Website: lowes
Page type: payment
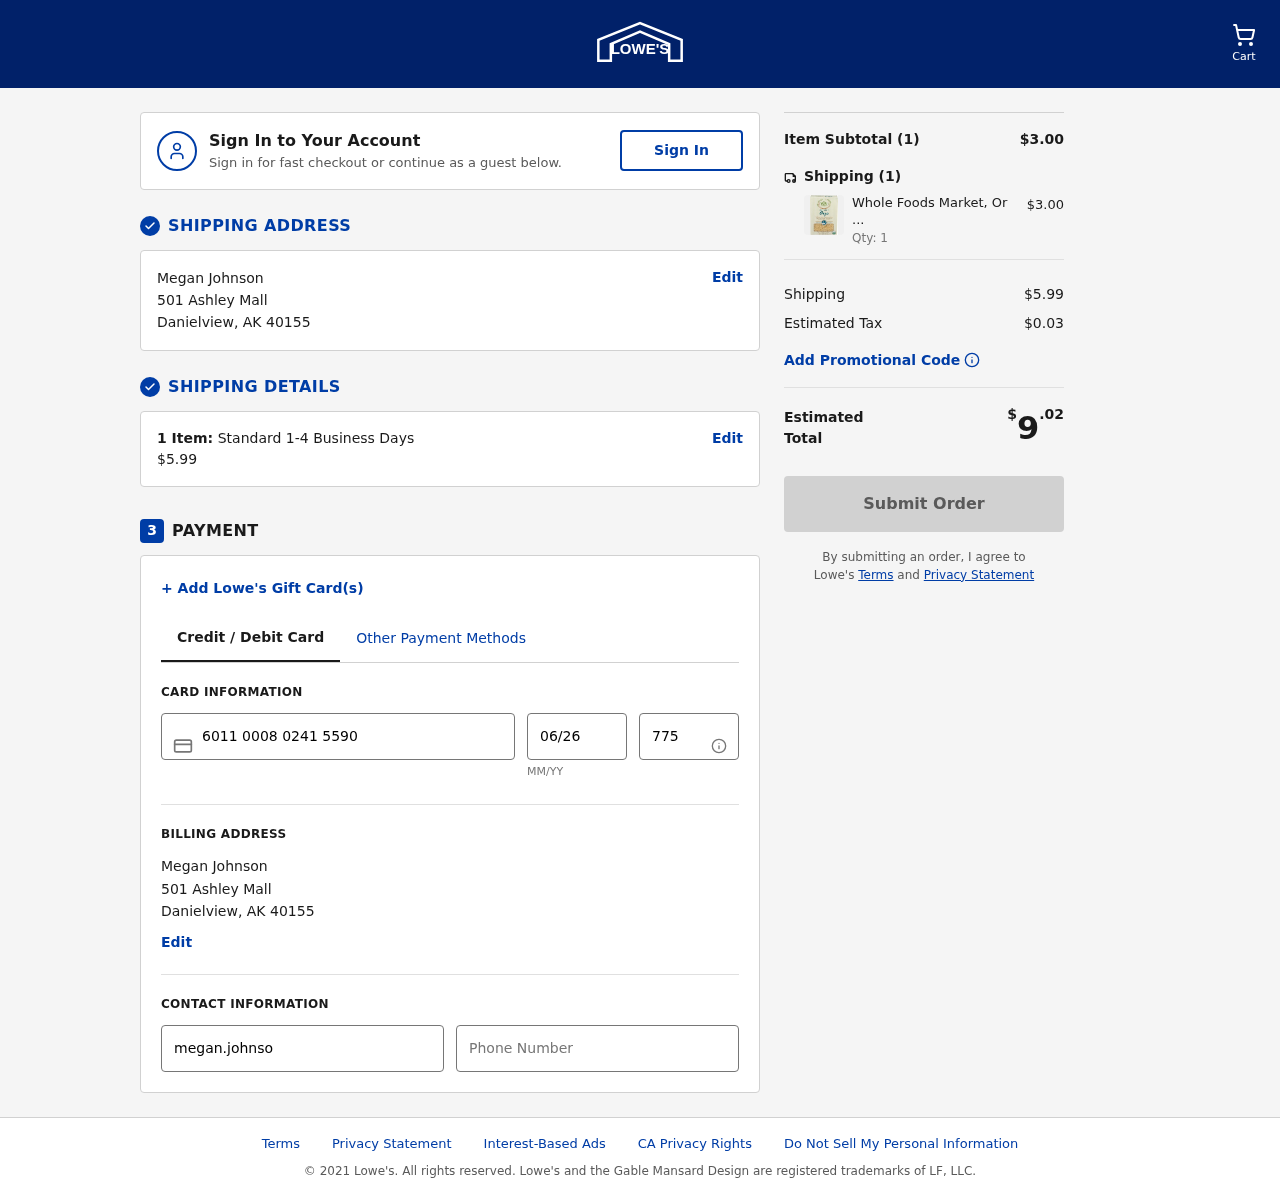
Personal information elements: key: PII_CARD_CVV
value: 775
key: PII_CARD_EXPIRY
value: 06/26
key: PII_CARD_NUMBER
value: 6011 0008 0241 5590
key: PII_CITY
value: Danielview
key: PII_EMAIL
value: megan.johnson@gmail.com
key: PII_FULLNAME
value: Megan Johnson
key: PII_PHONE
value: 7765421028
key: PII_POSTCODE
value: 40155
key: PII_STATE_ABBR
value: AK
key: PII_STREET
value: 501 Ashley Mall
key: PII_FULLNAME2
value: Megan Johnson
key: PII_CITY2
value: Danielview
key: PII_STATE_ABBR2
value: AK
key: PII_POSTCODE_FULL
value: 40155
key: PII_POSTCODE_NUMERIC
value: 40155
Product elements: key: PRODUCT1_NAME
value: Whole Foods Market, Organic Orzo, 16 oz
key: PRODUCT1_PRICE
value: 3
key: PRODUCT1_QUANTITY
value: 1
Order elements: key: ORDER_NUM_ITEMS
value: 1
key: ORDER_SHIPPING_COST
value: $5.99
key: ORDER_NUM_ITEMS2
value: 1
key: ORDER_SUBTOTAL
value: $3.00
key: ORDER_NUM_ITEMS3
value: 1
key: ORDER_SHIPPING_COST2
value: $5.99
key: ORDER_TAX
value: $0.03
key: ORDER_TOTAL
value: $9.02